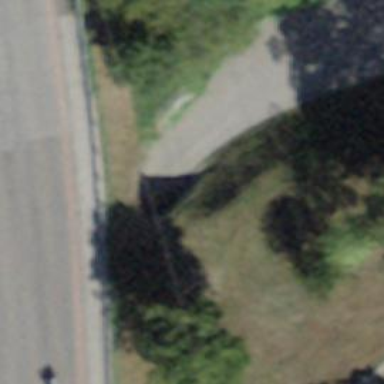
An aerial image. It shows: Unclassified road passing through tunnel with asphalt surface.